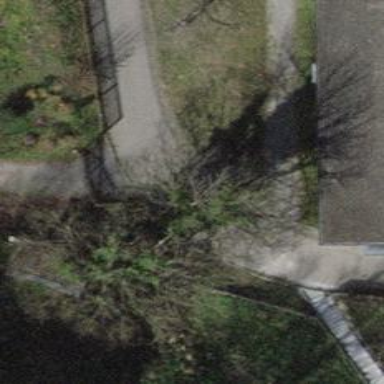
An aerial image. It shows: Paved driveway road for service vehicles.